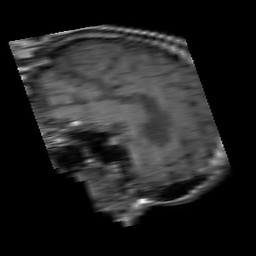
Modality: T1w
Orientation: sagittal
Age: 83
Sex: male
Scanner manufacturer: philips
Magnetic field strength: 3 T
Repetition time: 0.4739 s
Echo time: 0.01 s